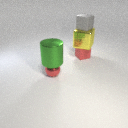
small red rubber cube below large yellow metal cube